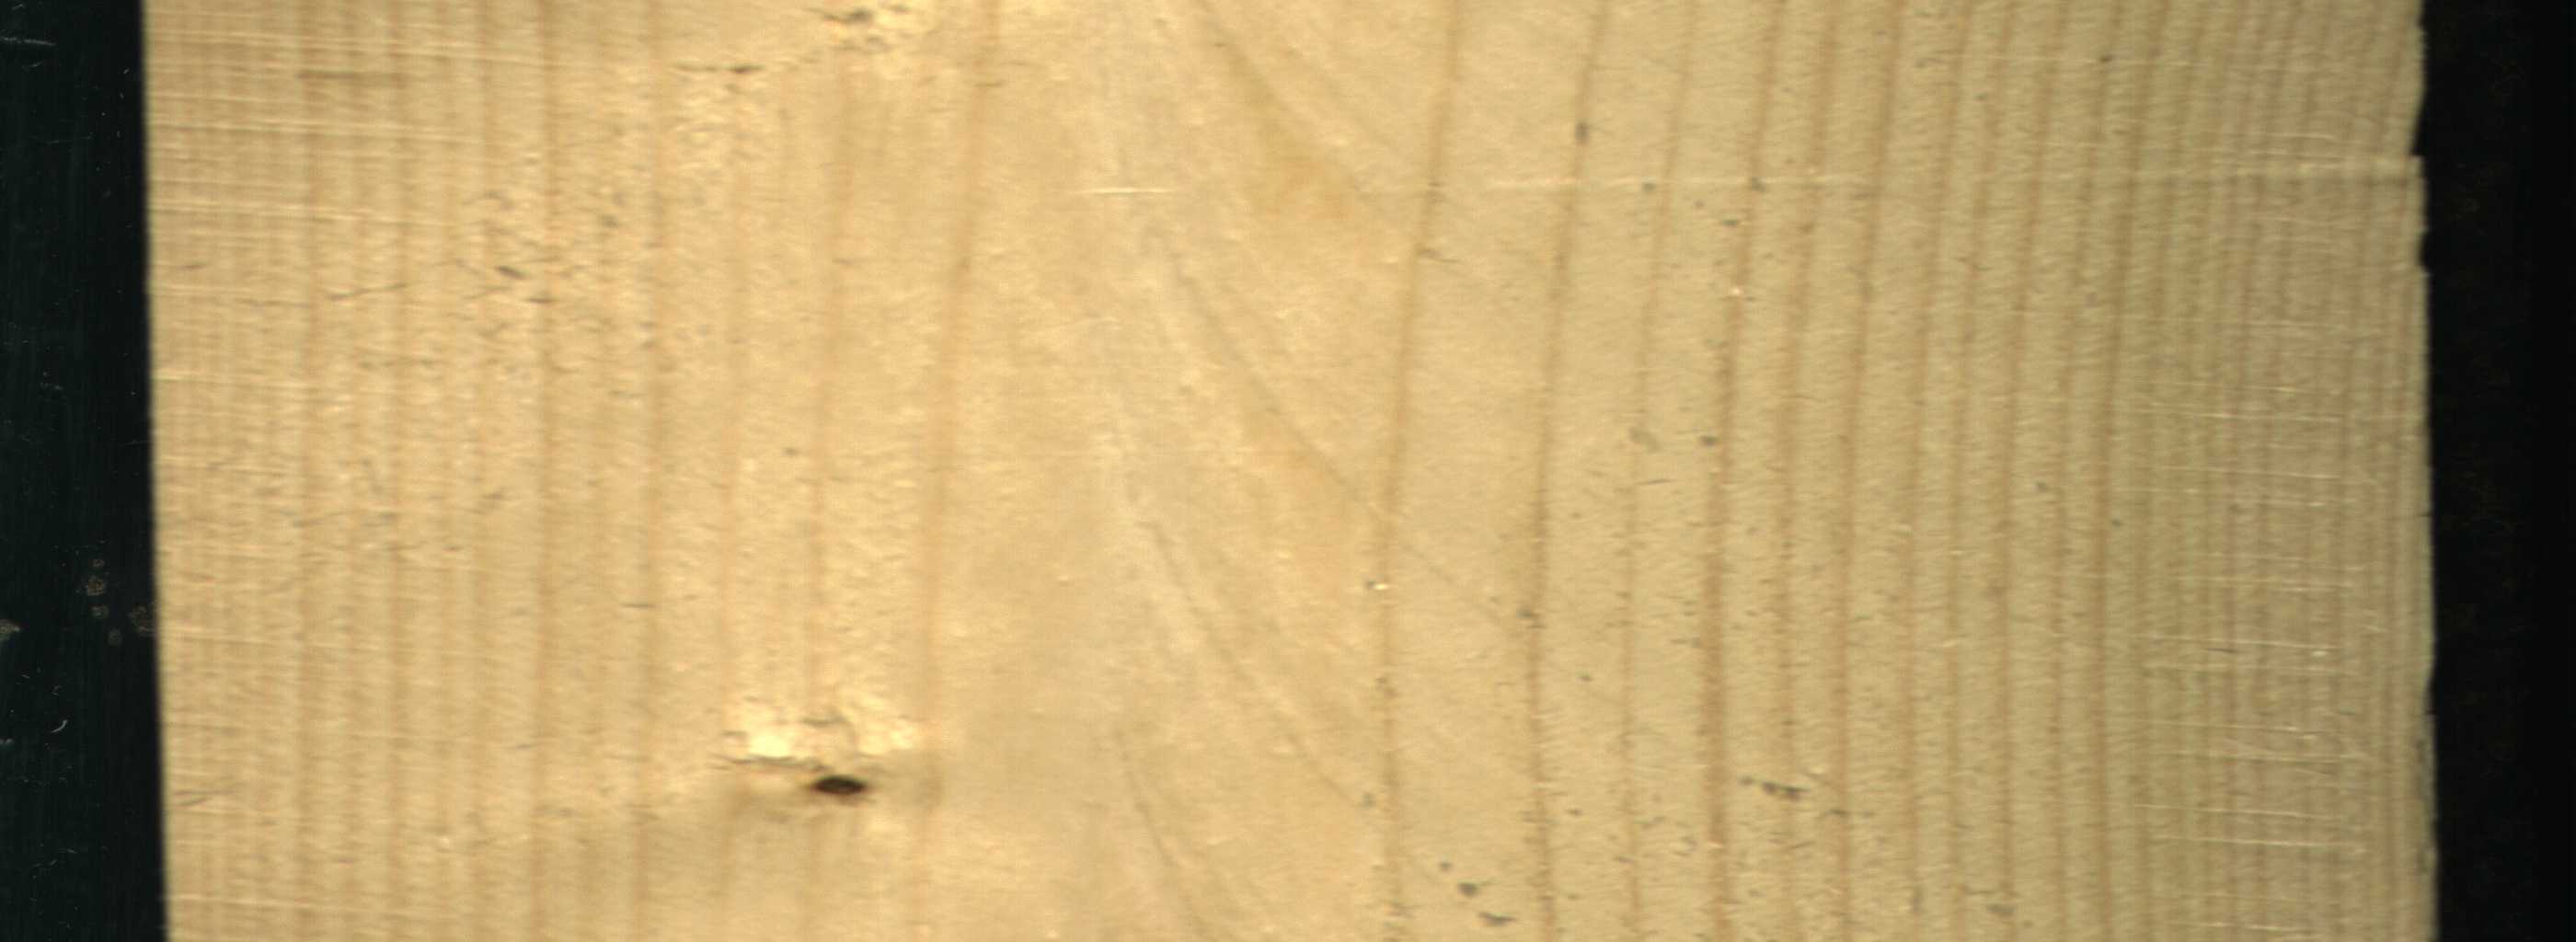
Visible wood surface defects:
Dead_Knot